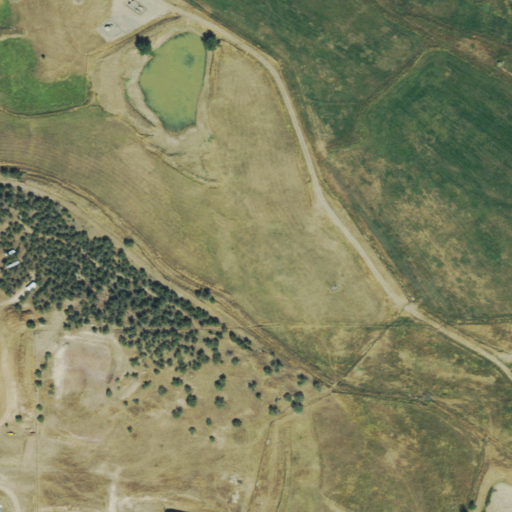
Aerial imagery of valley in Colorado named East Gulch containing cultivated crops, evergreen forest, pasture, shrub, open development, and open water